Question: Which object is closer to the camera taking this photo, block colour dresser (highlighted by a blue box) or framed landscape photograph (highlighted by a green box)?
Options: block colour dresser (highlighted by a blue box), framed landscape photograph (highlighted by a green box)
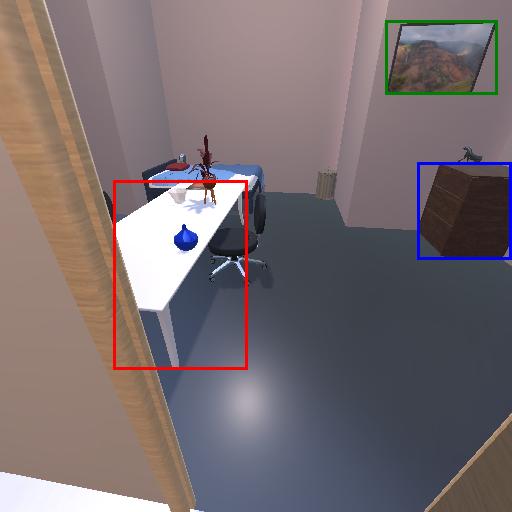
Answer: block colour dresser (highlighted by a blue box)